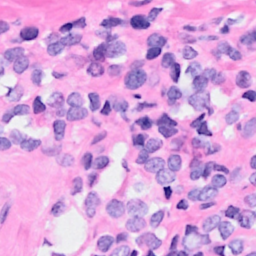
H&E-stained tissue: Breast